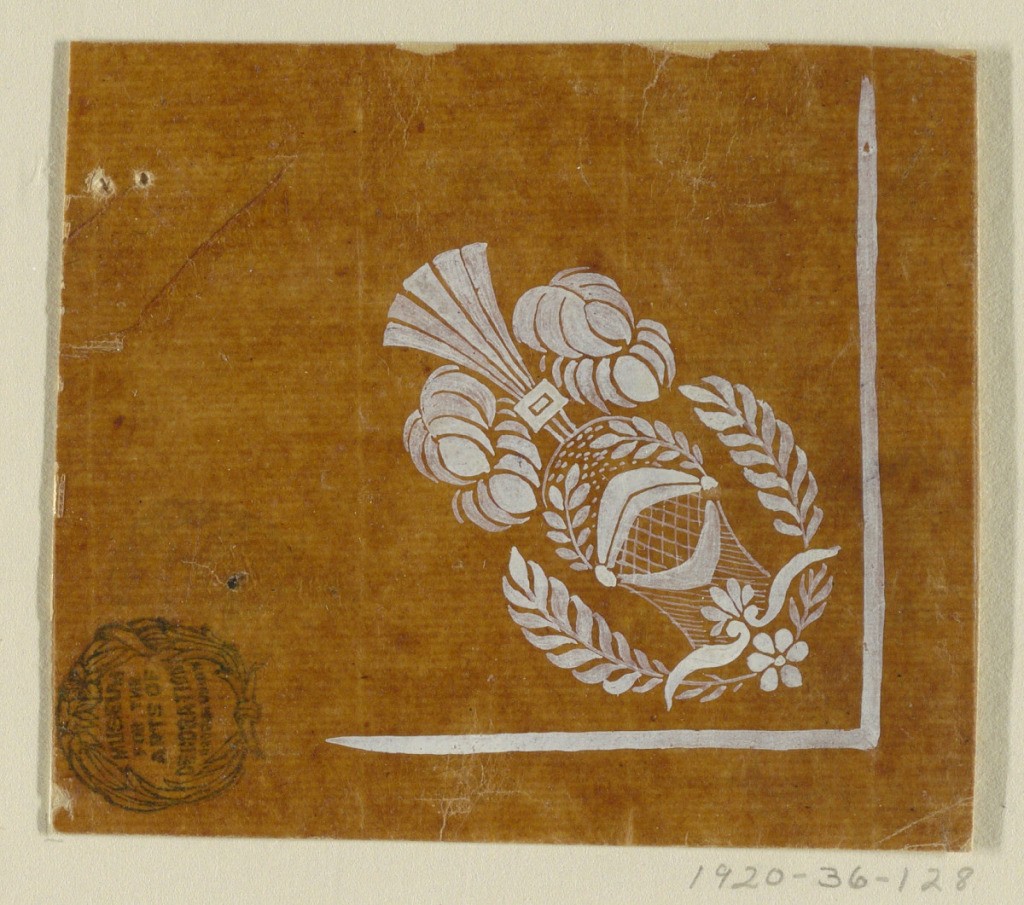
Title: Design for a Woven or Embroidered Corner Motif of the "Fabrique de St. Ruf"
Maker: Fabrique de Saint Ruf, Lyon, France
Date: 1800-1825
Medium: Brush and white gouache on glazed tracing paper
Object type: Drawing
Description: A helmet rising over a palmette and between two leaf boughs obliquely shown in an angel of strips.